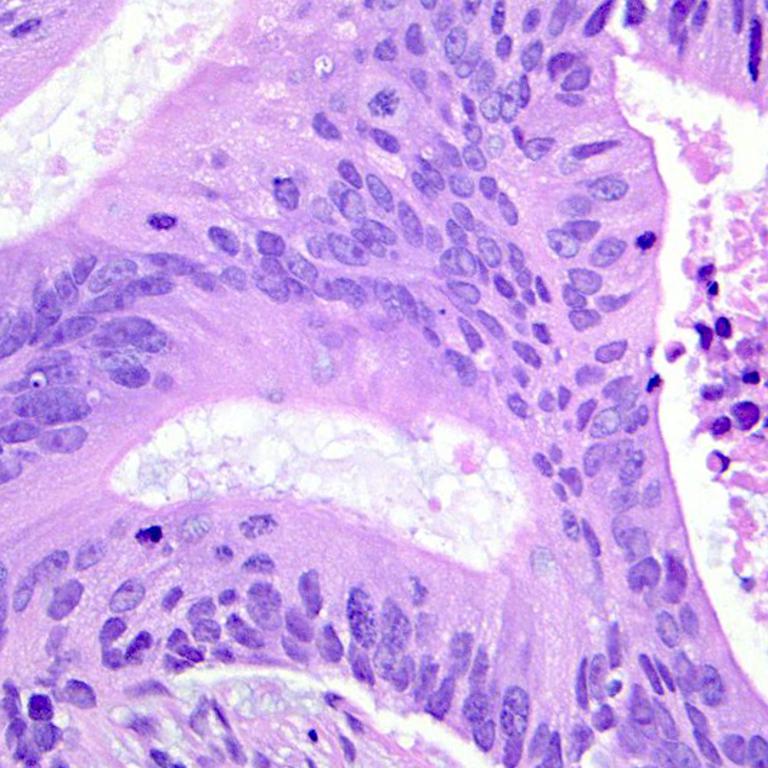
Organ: colon
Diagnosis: adenocarcinomas